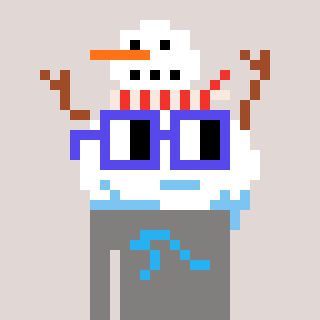
a pixel art character with square blue glasses, a snowman-shaped head and a bluegrey-colored body on a warm background